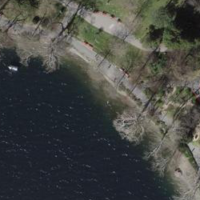
EUNIS habitat code: 53
Species observed at this site:
Chroicocephalus ridibundus
Corvus corone
Cygnus olor
Oxalis corniculata
Fulica atra
Anas platyrhynchos
Veronica arvensis
Corvus cornix
Columba livia
Passer italiae
Quercus ilex